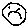
Label: smiley face